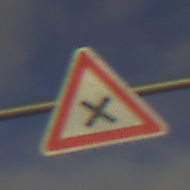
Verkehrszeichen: KreuzungOderEinmuendung
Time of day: SunriseSunset
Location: Outdoor (Nature)
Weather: PartlyCloudy
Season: NotSpecified
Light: Natural